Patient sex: M
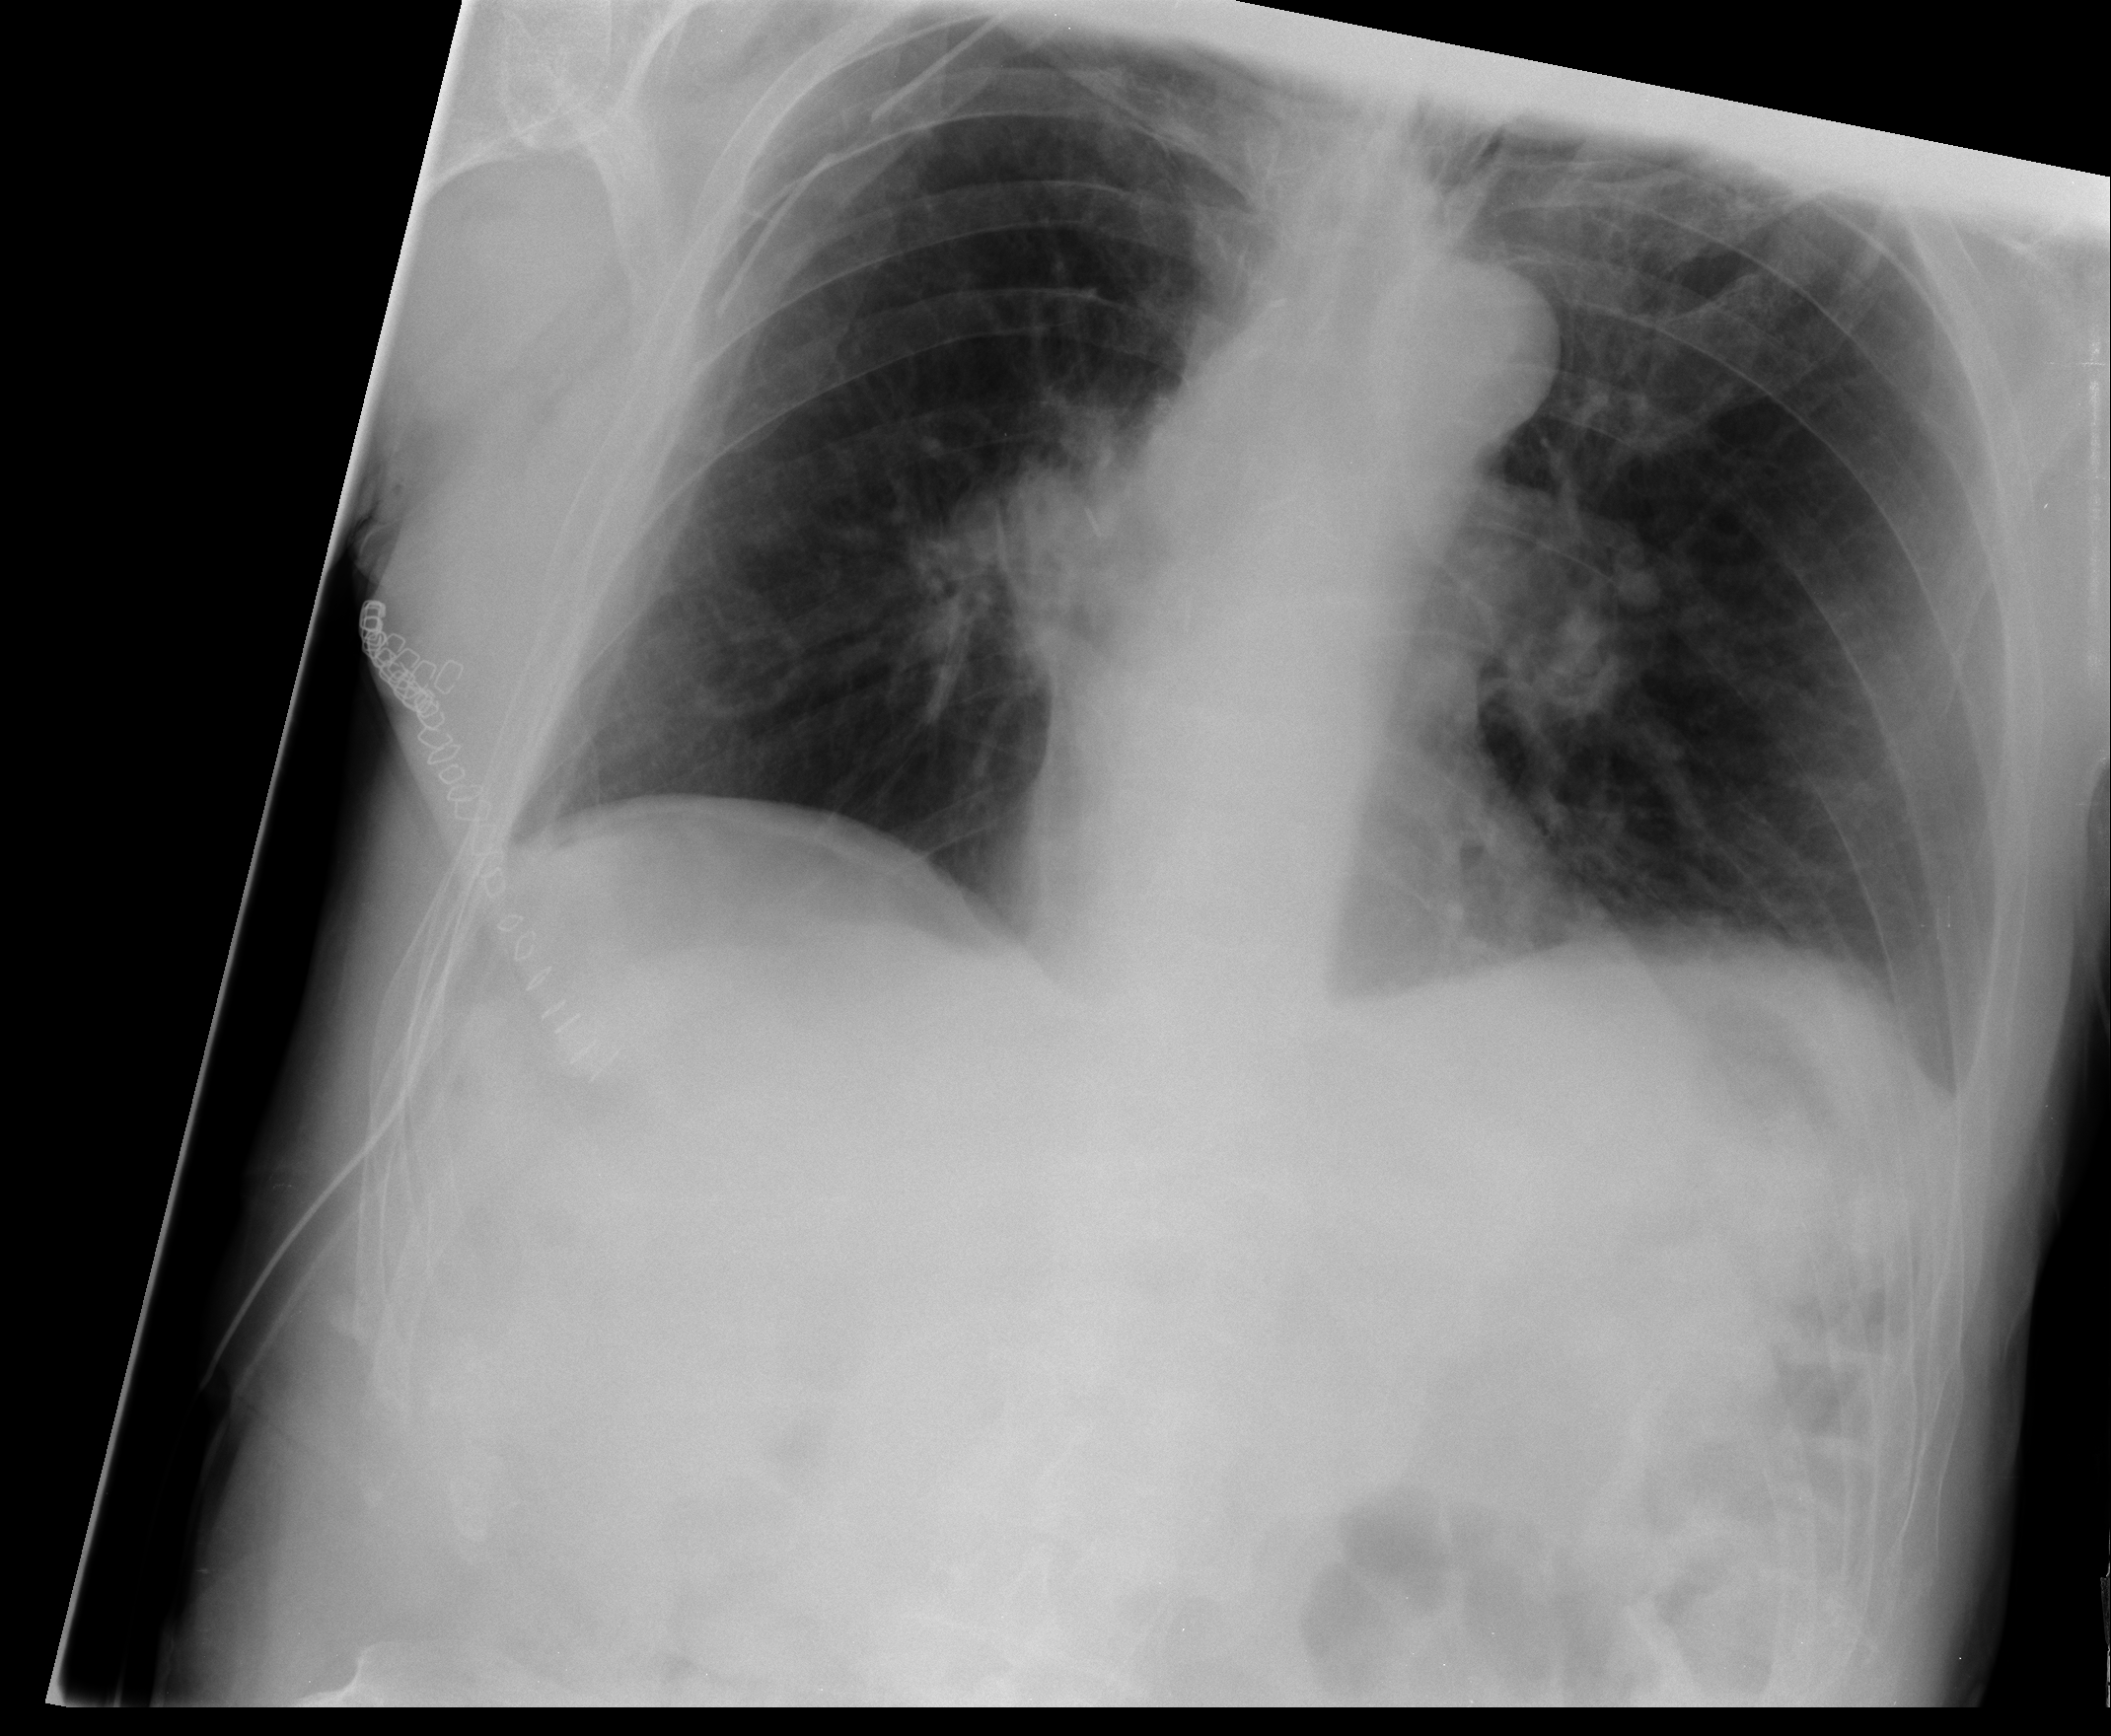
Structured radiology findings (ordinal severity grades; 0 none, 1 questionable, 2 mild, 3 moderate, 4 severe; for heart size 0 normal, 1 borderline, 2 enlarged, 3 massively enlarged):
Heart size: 0
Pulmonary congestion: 1
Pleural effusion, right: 0
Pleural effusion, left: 0
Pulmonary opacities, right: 0
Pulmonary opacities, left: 0
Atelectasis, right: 0
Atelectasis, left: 2